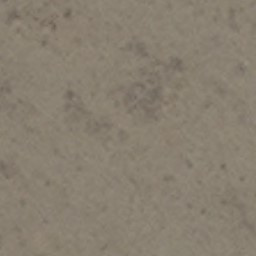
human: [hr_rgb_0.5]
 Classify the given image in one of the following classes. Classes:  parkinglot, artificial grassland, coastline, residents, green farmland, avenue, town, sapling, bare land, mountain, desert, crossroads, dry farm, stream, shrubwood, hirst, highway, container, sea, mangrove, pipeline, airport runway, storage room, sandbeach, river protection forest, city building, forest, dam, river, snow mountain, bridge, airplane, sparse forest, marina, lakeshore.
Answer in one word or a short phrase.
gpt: bare land